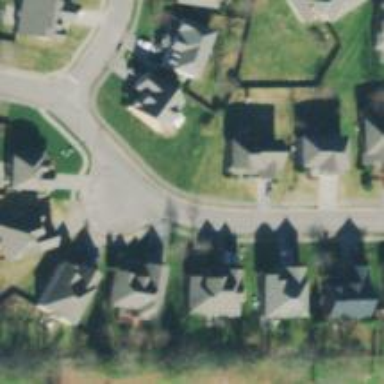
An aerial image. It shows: Residential road with asphalt surface and detached sidewalk.